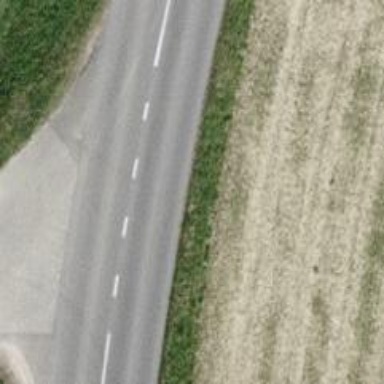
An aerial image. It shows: Asphalt road classified as tertiary.